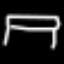
Label: bed